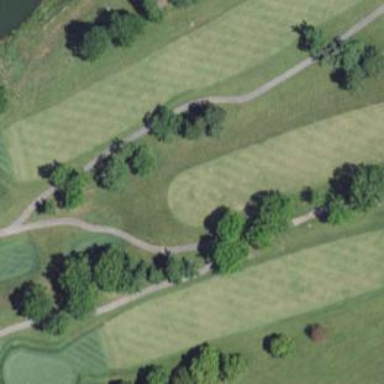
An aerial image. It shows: Grassy area designated as golf fairway.